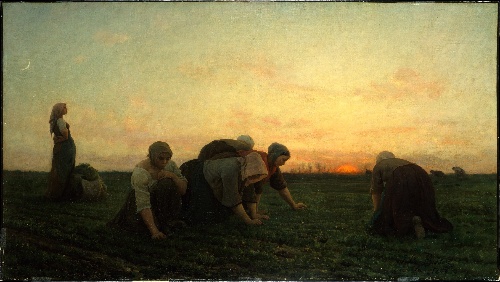
Title: The Weeders
Artist: Jules Breton
Artist bio: French, Courrières 1827–1906 Paris
Date: 1868
Object type: Painting
Classification: Paintings
Medium: Oil on canvas
Dimensions: 28 1/8 x 50 1/4 in. (71.4 x 127.6 cm)
Department: European Paintings
Credit line: Bequest of Collis P. Huntington, 1900
Accession year: 1925
Repository: Metropolitan Museum of Art, New York, NY
Tags: Women|Farms|Working